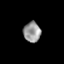
Tissue: skin
Cell type: Epithelial cells
Senescence score: 0.198
Nuclear area (px): 344
Mean DAPI intensity: 150.363